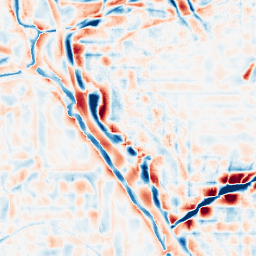
Category: wavelet
Decomposition family: wavelet_biorthogonal
Decomposition parameters: wavelet: bior2.4
level: 4
Upsampling method: quartic
Upsampling parameters: scale: 4
Upsampling scale: 4